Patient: sex M, age 46
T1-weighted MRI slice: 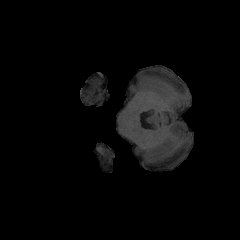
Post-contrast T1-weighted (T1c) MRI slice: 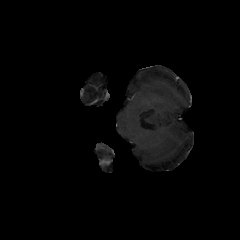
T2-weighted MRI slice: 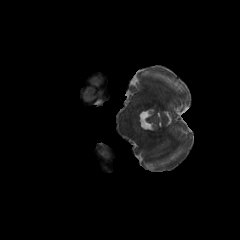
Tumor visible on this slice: yes
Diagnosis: Glioblastoma, IDH-wildtype
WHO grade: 4